Question: I'm running into this weird issue with TinyMCE where selecting a text and adding a link to it without "http://" will cause the new link to append to the current URL.
Example (assume my website is www.example.com):

Now under my settings "click" will link to "www.example.com/linkexample.com". I need it to link to "<URL>" instead, without manually adding "http://" in the "Url" field in the popup.
I've been trying different solutions online but nothing seemed to work for me.
Here is the list of solutions I've tried so far, none worked for me:
- <URL>
P.S. I'm running the latest TinyMCE 4.1.7
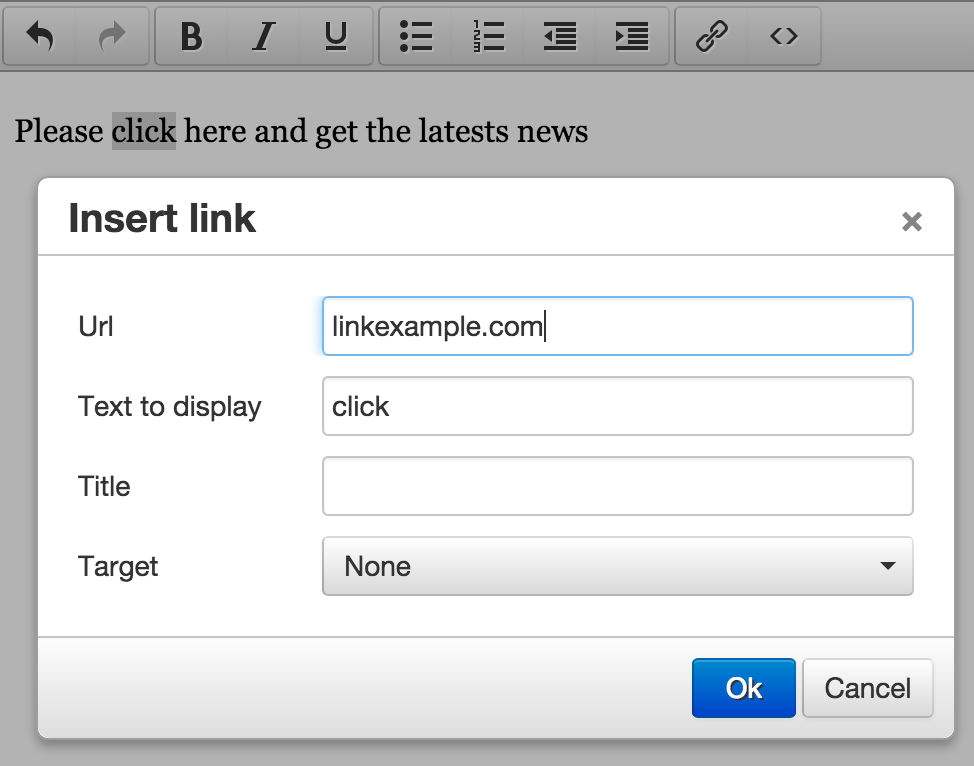
Answer: I'm done to try this one. it's worked for me (tell me if this thing
worked for you)
1. Go to link plugin on tinymce (tinymce/plugins/link)
2. Edit this file plugin.min.js (tinymce/plugins/link/plugin.min.js)
3. Find www using Ctrl+F in your editor like Notepad++ or Sublime Text
4. You will get this code /^\s*www\./i delete www\.
5. Now your code become /^\s*i
6. Now Save it. Done
7. Refresh your code using TinyMCE.
8. Now try use linkexample.com, You will get notification to add prefix http://